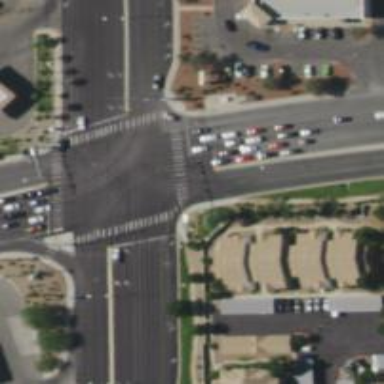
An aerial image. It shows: Solid stop line on the road marking.